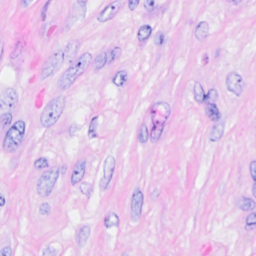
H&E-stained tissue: Breast